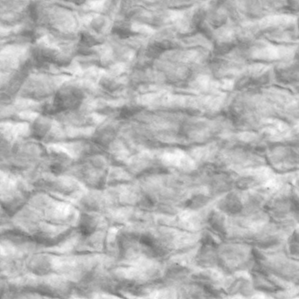
Label: non_frost